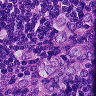
Metastatic tissue present: yes